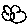
Label: flower